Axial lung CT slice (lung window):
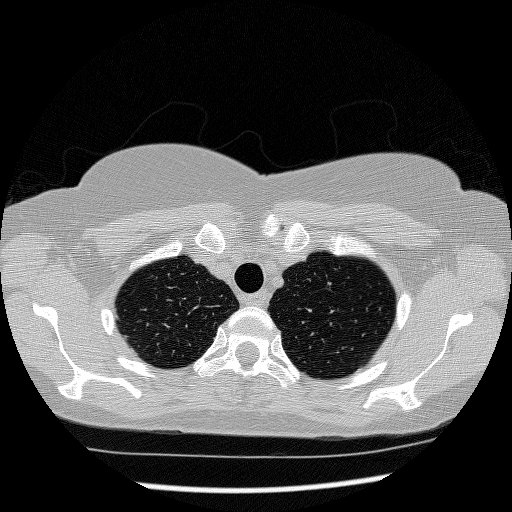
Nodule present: no